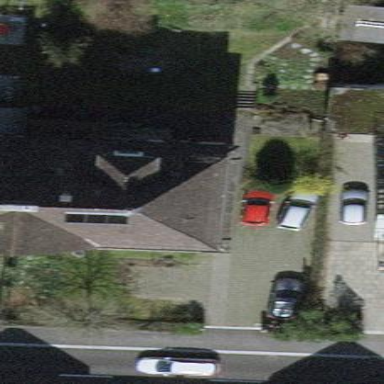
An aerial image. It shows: Building with tiled roof.